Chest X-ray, AP view. Patient: 62 years old, sex M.
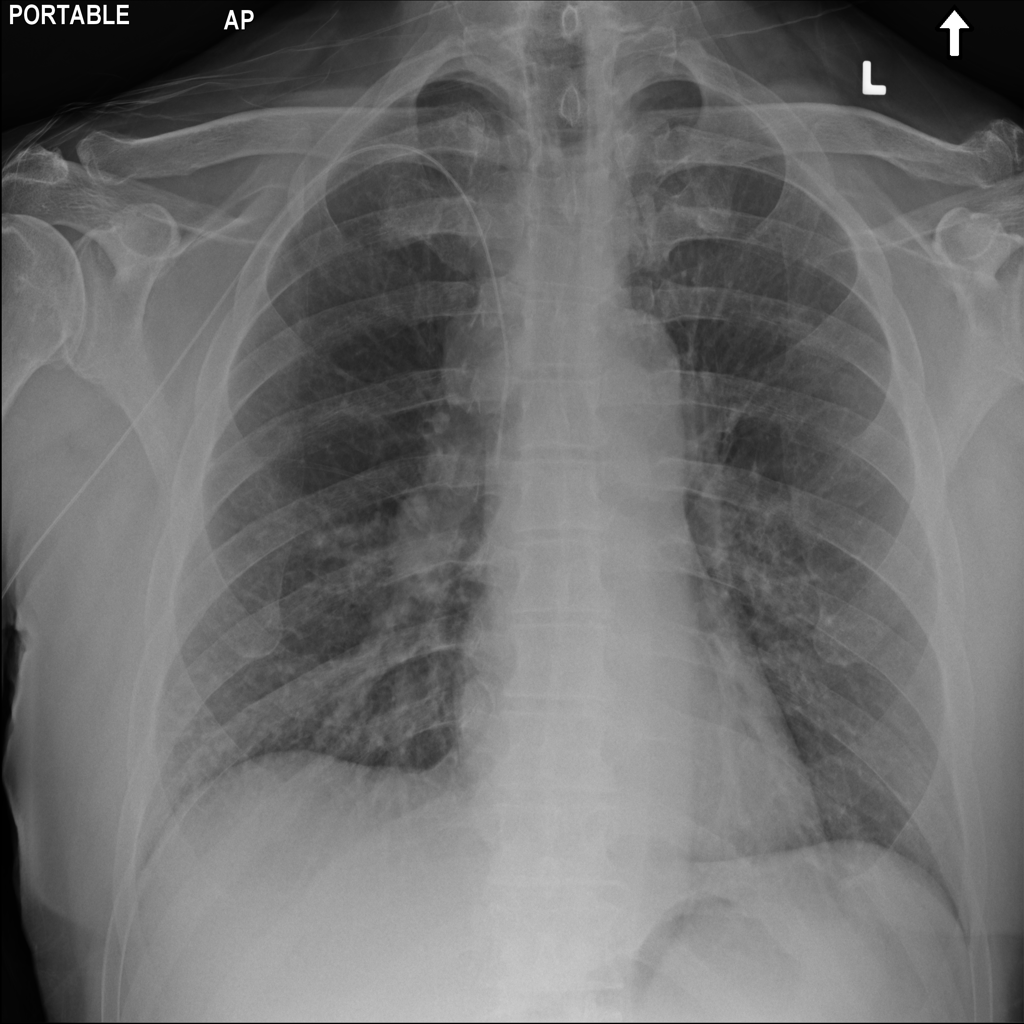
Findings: Mass